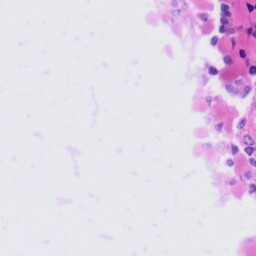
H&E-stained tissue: Tonsil